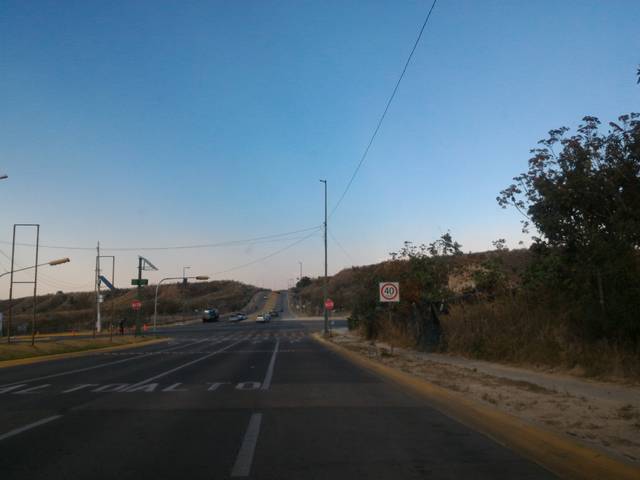
Region: Mexico
Coordinates: 20.672, -103.463